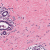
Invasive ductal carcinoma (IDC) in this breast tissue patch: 0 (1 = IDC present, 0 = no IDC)